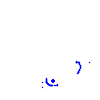
Particle: proton